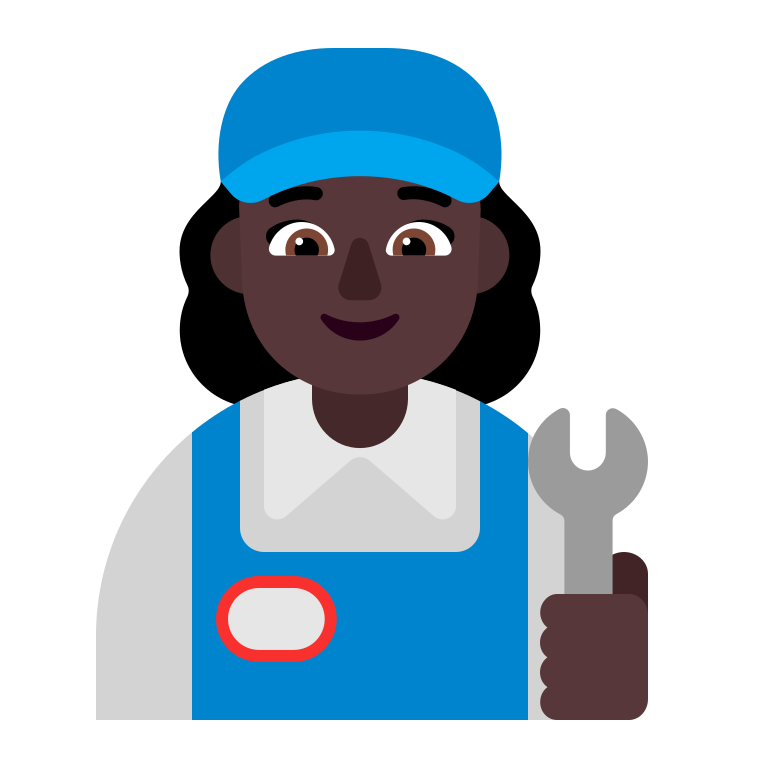
woman mechanic flat dark